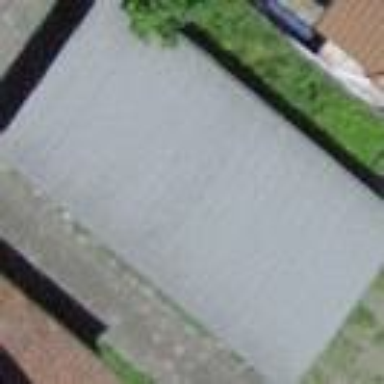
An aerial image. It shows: Garages with flat roofs.